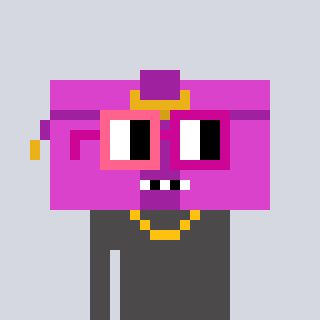
a pixel art character with square pink and red glasses, a clutch-shaped head and a grayscale-colored body on a cool background